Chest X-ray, AP view. Patient: 37 years old, sex M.
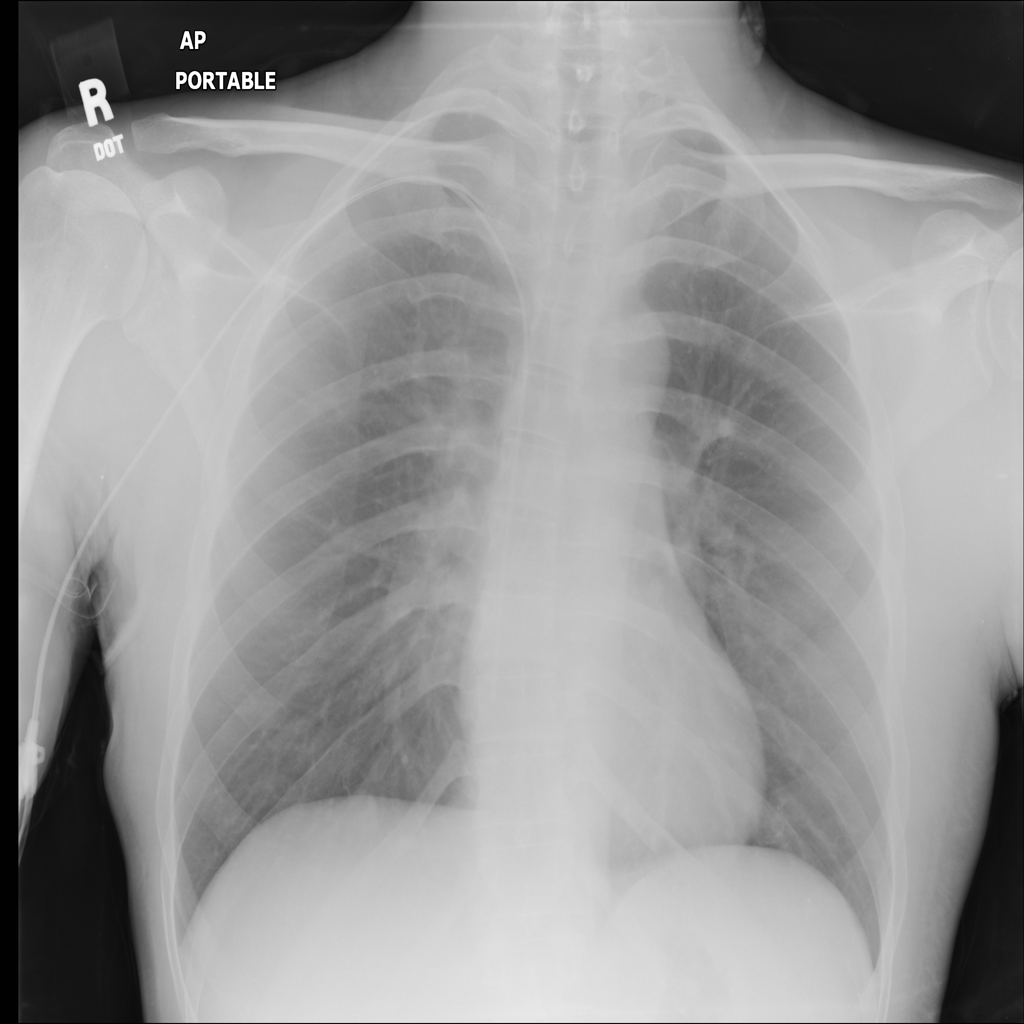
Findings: No Finding